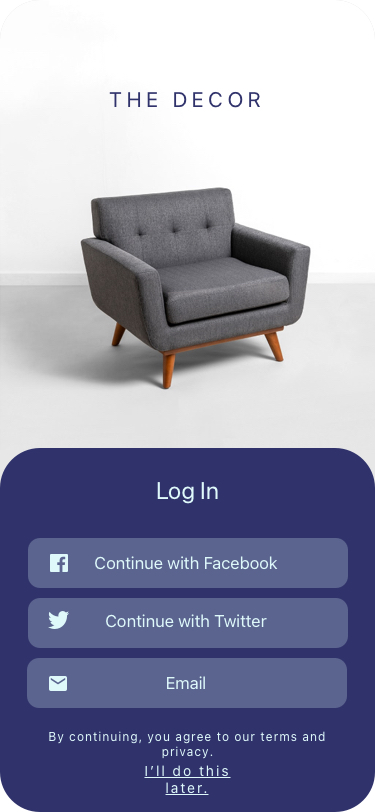
Text in this UI design:
THE DECOR
Log In
I’ll do this later.
By continuing, you agree to our terms and privacy.
Email
Continue with Twitter
Continue with Facebook